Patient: sex M, age 62
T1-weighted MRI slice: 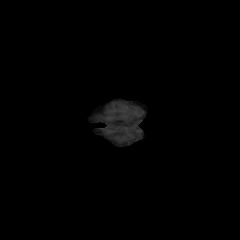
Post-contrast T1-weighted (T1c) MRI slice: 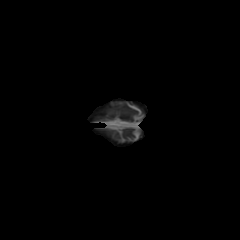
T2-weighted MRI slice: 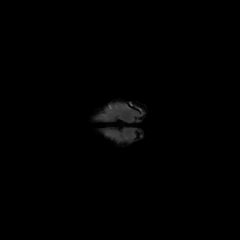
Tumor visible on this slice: no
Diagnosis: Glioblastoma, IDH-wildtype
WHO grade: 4